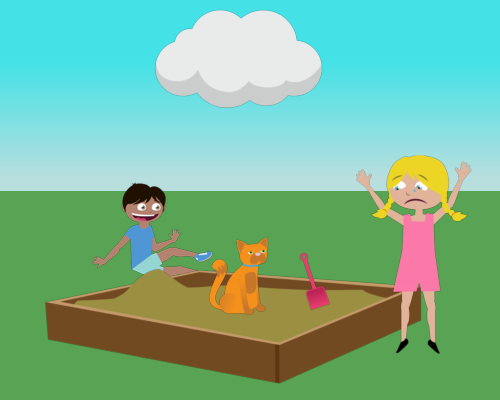
top center is a cloud under it there is a sandbox with a cat and a shovel in it behind the box sits a happy boy and to the right of the box is a worried woman with arms in the air